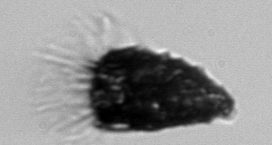
Label: Tintinnopsis